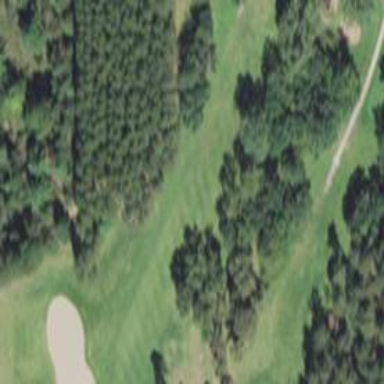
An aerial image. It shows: Grassy area designated as golf fairway.